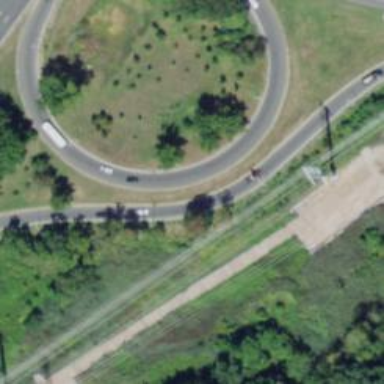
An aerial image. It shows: Asphalt trunk link road.